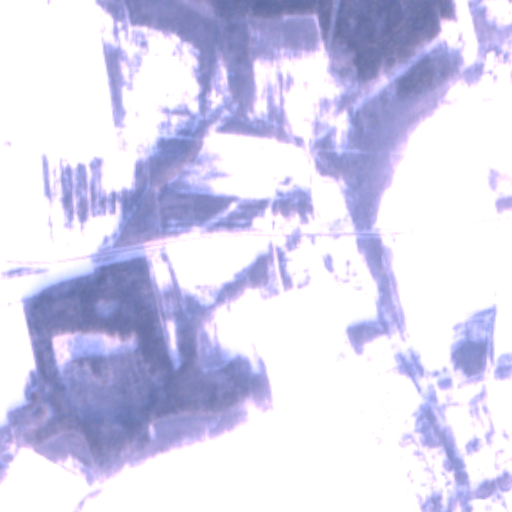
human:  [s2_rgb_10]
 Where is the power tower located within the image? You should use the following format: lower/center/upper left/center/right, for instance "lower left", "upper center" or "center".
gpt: The power tower is located in the lower center of the image.
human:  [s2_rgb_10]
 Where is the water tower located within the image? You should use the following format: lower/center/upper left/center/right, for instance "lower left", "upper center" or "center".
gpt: The water tower is located in the lower right of the image.
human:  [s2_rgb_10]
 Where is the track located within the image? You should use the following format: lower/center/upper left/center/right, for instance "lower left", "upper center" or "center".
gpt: There is no track in the image.